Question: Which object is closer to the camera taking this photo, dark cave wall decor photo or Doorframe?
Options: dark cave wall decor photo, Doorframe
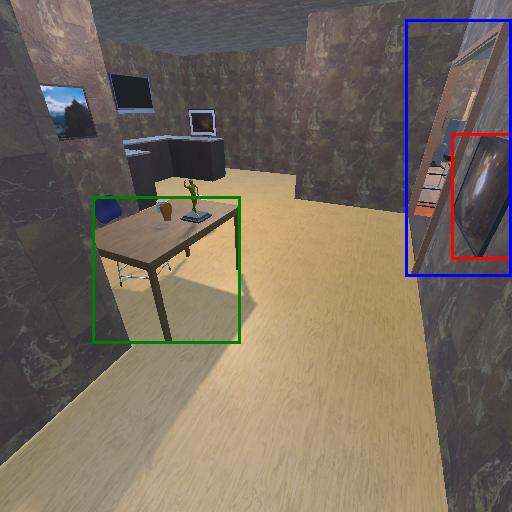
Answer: dark cave wall decor photo